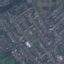
Land use / land cover class: Residential